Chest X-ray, PA view. Patient: 53 years old, sex M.
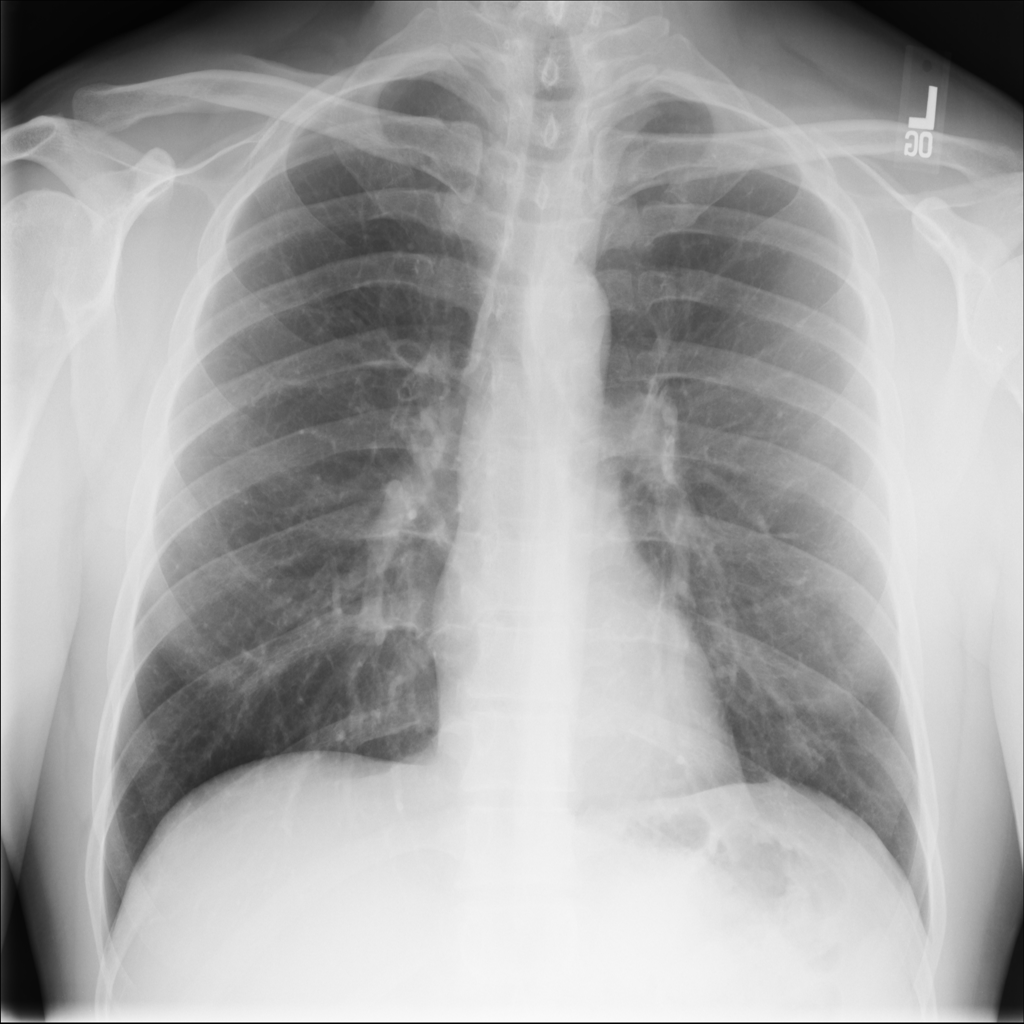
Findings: No Finding